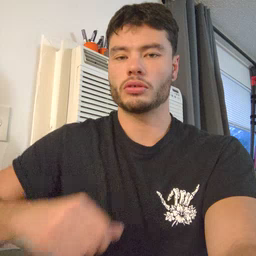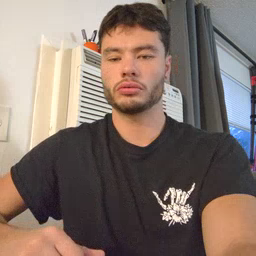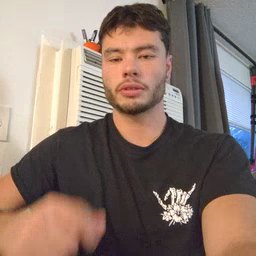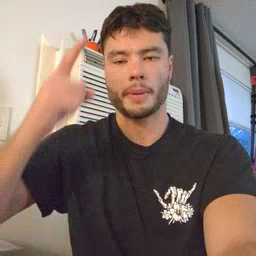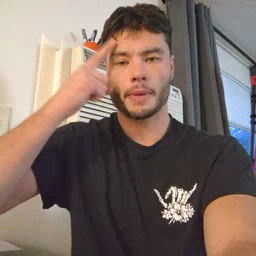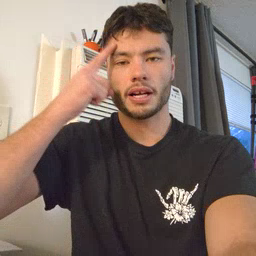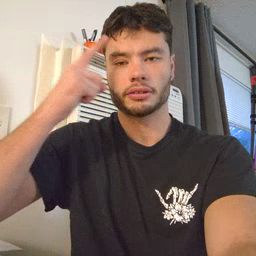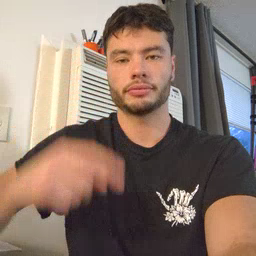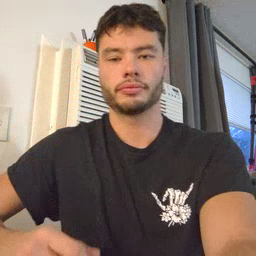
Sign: penny